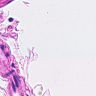
Metastatic tissue present: no